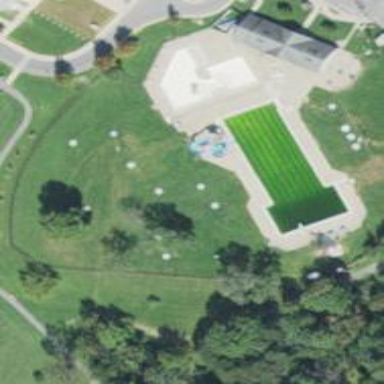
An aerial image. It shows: Water slide attraction.